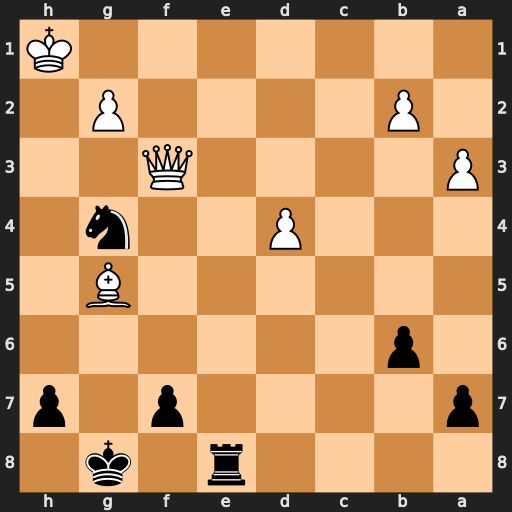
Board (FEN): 4r1k1/p4p1p/1p6/6B1/3P2n1/P4Q2/1P4P1/7K
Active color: b
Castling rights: -
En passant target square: -
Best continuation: Re1+ Qf1 Rxf1#